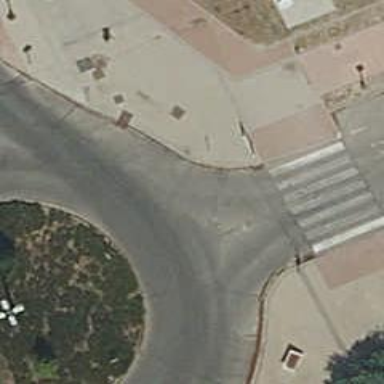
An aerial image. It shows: Residential road that intersects with roundabout.